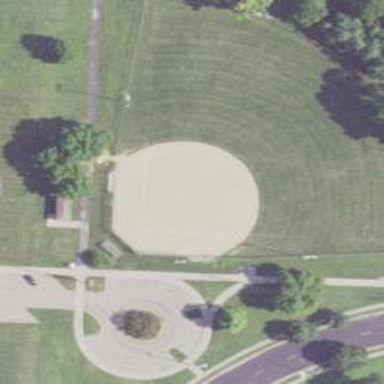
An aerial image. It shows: Dirt baseball infield on pitch for leisure land.